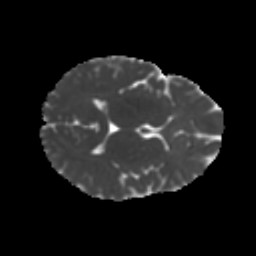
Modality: MD
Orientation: axial
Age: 21
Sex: female
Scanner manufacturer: ge
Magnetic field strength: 3 T
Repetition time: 7.8 s
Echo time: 0.0606 s